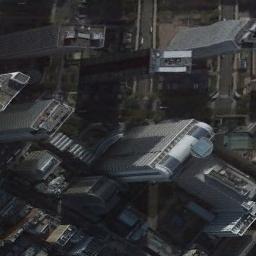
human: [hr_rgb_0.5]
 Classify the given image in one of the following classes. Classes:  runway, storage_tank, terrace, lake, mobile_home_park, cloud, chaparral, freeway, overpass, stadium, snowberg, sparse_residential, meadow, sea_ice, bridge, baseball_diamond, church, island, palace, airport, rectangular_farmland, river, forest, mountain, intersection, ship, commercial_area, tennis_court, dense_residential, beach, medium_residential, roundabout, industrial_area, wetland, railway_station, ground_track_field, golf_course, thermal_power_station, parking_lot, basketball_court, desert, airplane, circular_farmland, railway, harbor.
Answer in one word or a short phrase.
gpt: commercial_area